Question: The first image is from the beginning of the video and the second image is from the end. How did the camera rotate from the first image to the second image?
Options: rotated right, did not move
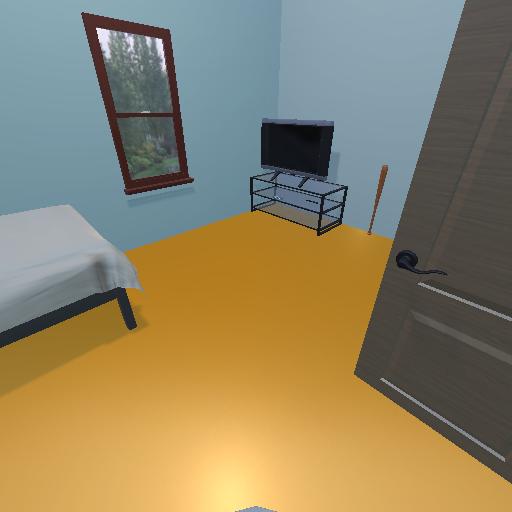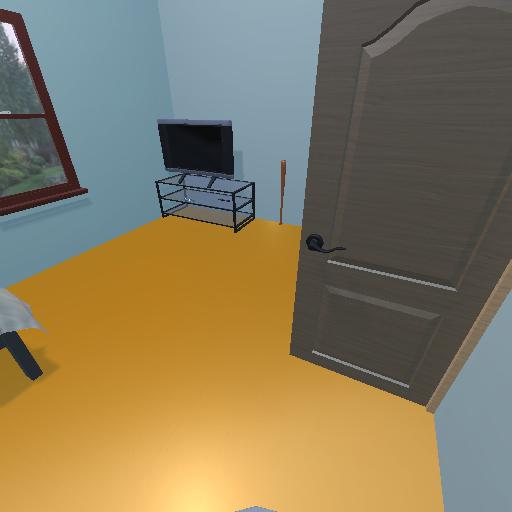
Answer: rotated right